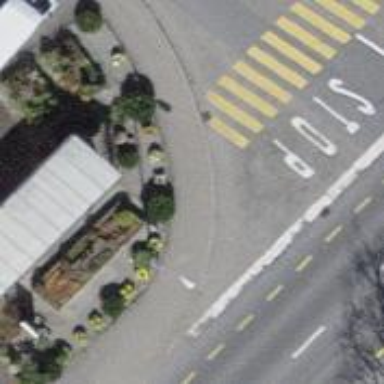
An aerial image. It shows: Kerb barrier.